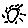
Label: sun